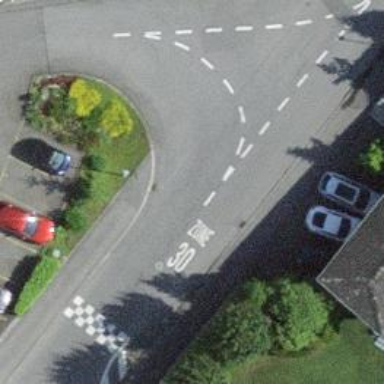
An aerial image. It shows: Kerb serving as barrier.